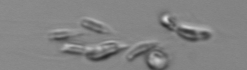
Label: Dinobryon